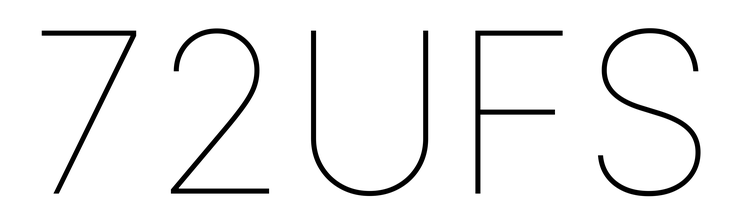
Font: Inter_Thin